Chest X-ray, AP view. Patient: 64 years old, sex M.
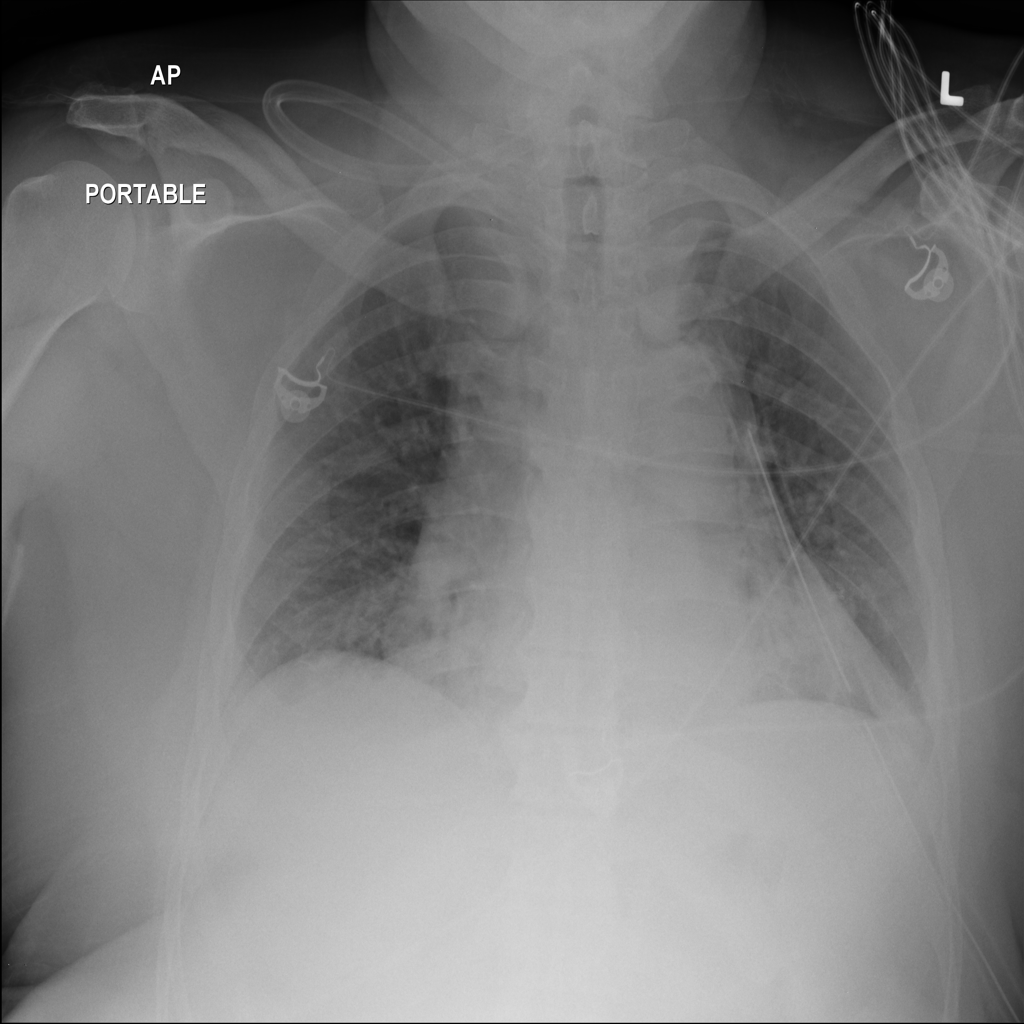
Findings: No Finding